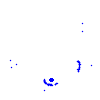
Particle: electron